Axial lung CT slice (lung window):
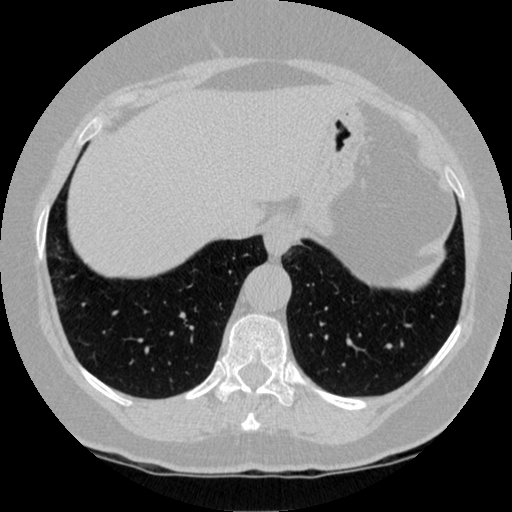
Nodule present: no